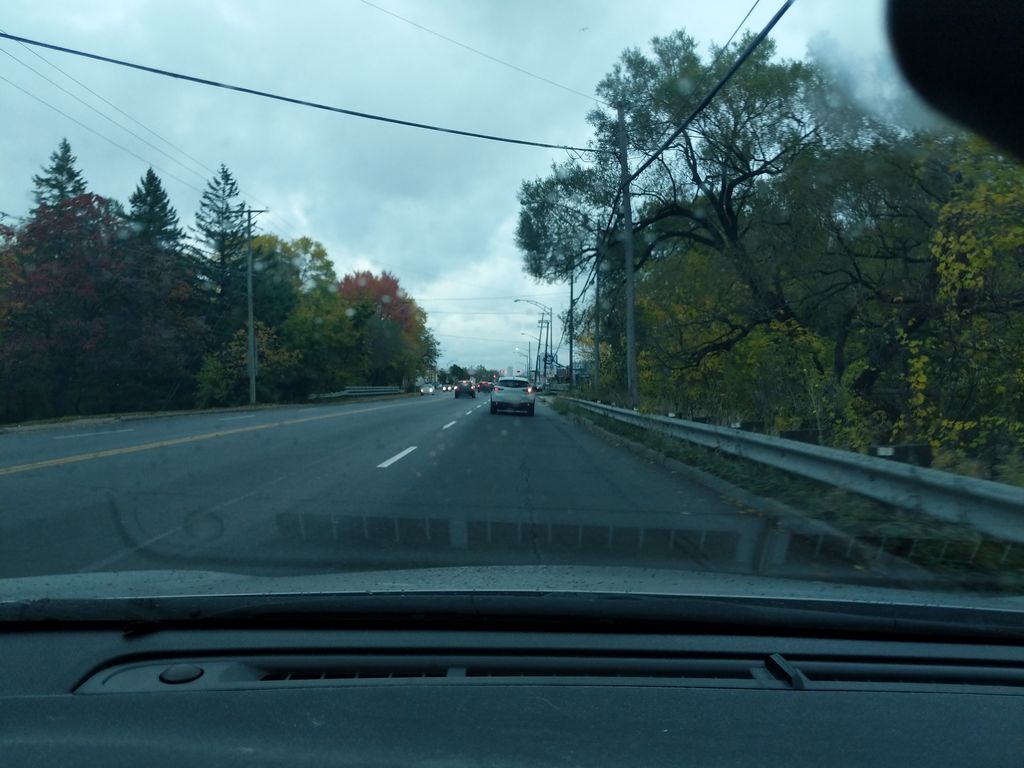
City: quebec_city